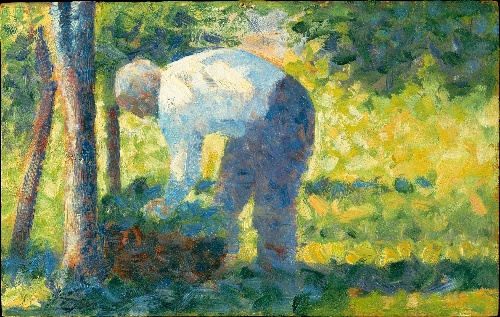
Title: The Gardener
Artist: Georges Seurat
Artist bio: French, Paris 1859–1891 Paris
Date: 1882–83
Object type: Painting
Classification: Paintings
Medium: Oil on wood
Dimensions: 6 1/4 x 9 3/4 in. (15.9 x 24.8 cm)
Department: European Paintings
Credit line: Bequest of Miss Adelaide Milton de Groot (1876-1967), 1967
Accession year: 1967
Repository: Metropolitan Museum of Art, New York, NY
Tags: Gardens|Men|Gardeners